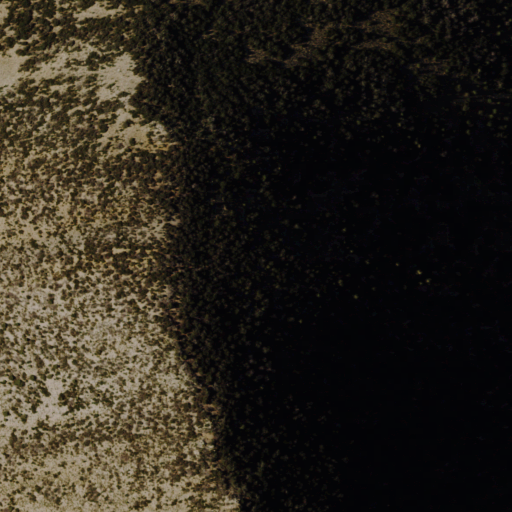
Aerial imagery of mountain in Nevada named Buffalo Point containing evergreen forest and shrub